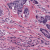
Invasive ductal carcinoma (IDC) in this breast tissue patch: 1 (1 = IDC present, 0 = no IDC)